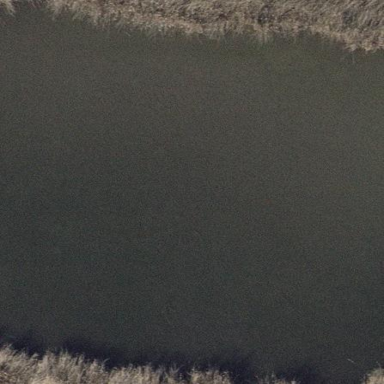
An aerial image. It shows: Serene pond surrounded by nature.